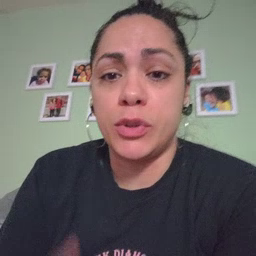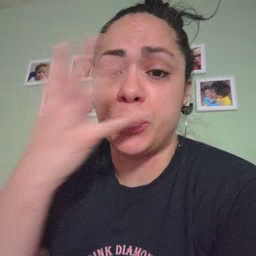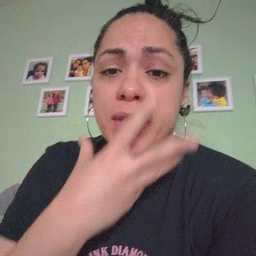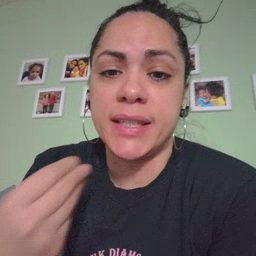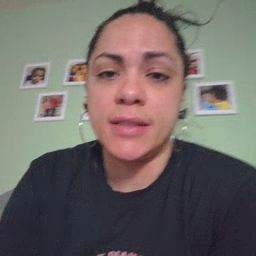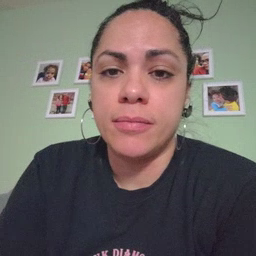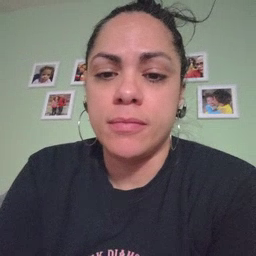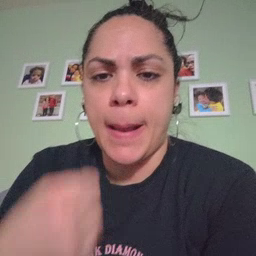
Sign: pretty